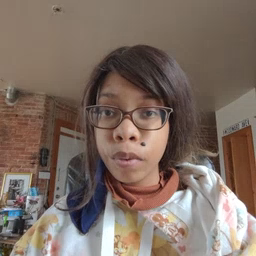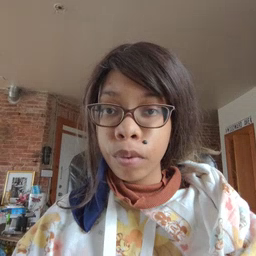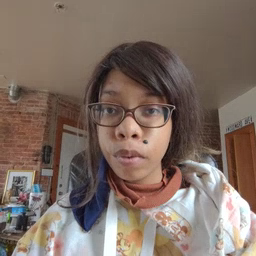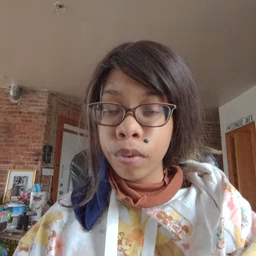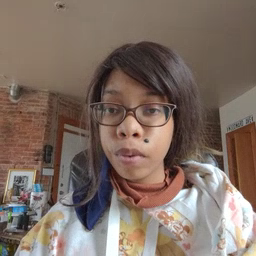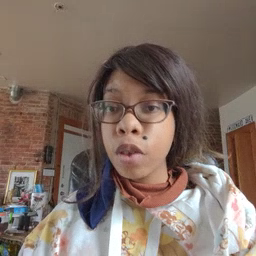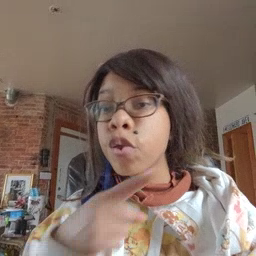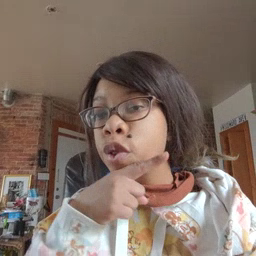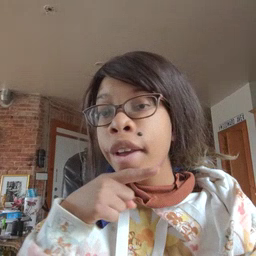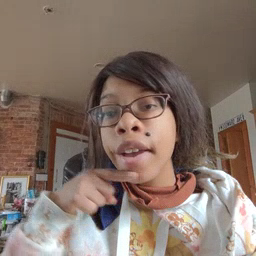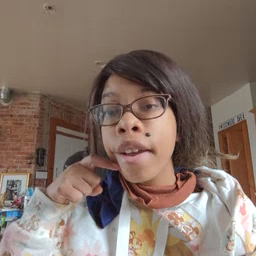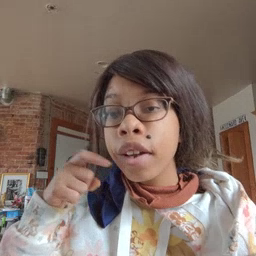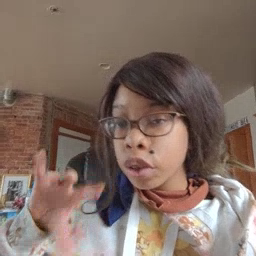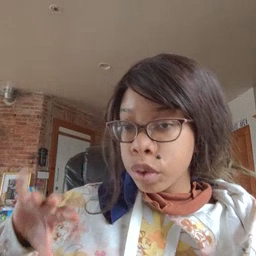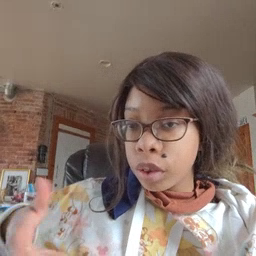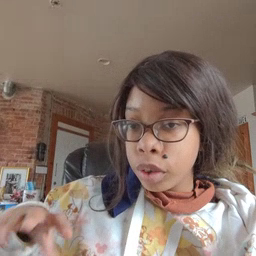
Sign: dryer